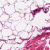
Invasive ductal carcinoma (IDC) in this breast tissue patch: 0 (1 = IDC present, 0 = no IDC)